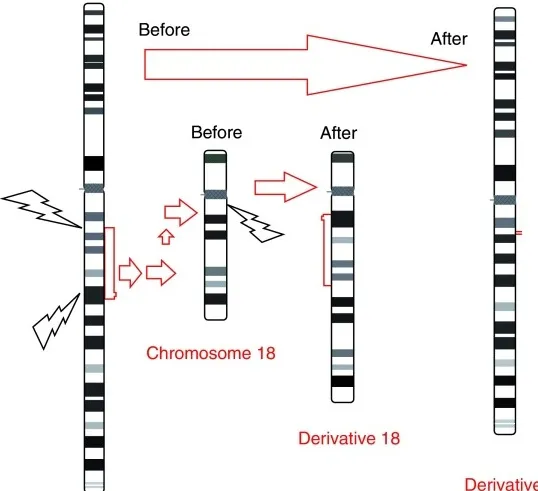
Image of the patient's chromosomes. . Schematic of normal and derivative chromosomes 2 and 18 and breakpoints regions of chromosomes.
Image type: pathology (fish)